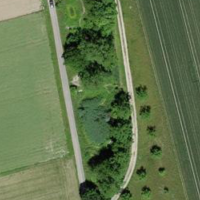
EUNIS habitat code: 52
Species observed at this site:
Filipendula ulmaria
Sonchus asper
Equisetum telmateia